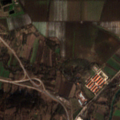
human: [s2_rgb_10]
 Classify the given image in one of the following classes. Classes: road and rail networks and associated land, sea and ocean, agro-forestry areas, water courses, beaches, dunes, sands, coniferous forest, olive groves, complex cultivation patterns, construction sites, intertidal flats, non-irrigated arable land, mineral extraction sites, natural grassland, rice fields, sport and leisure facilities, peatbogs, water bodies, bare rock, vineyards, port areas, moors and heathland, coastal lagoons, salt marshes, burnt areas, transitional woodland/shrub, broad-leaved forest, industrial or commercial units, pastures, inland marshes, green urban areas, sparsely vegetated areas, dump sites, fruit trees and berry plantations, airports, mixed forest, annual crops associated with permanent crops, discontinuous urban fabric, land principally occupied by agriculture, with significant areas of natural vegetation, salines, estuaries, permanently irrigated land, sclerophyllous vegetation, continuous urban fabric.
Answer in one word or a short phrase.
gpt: fruit trees and berry plantations, complex cultivation patterns, land principally occupied by agriculture, with significant areas of natural vegetation, broad-leaved forest